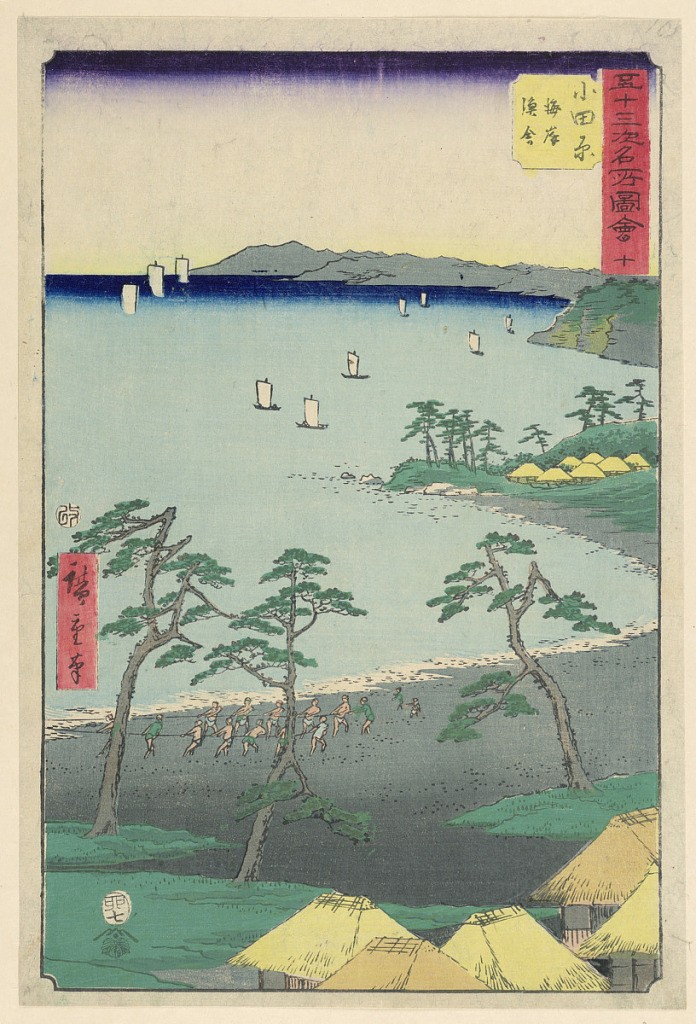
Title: Men Pulling in a Ship
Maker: Ando Hiroshige, Japanese, 1797–1858
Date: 1855
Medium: Woodblock print in colored ink on paper
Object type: Print
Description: This is a landscape view on a valley is overlooking the ocean through a bird's eye view. Below on the beach are about a dozen men pulling in a ship from the shore. Two children stand nearby, cheering them on. In the distance are other ships sailing along the ocean.